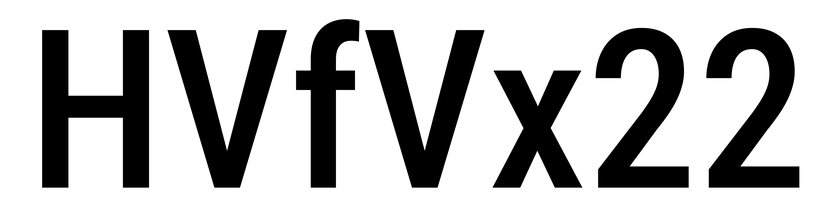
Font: Roboto_Condensed_Medium